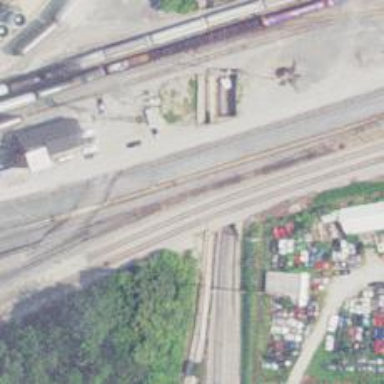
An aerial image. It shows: Railway yard.